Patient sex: M
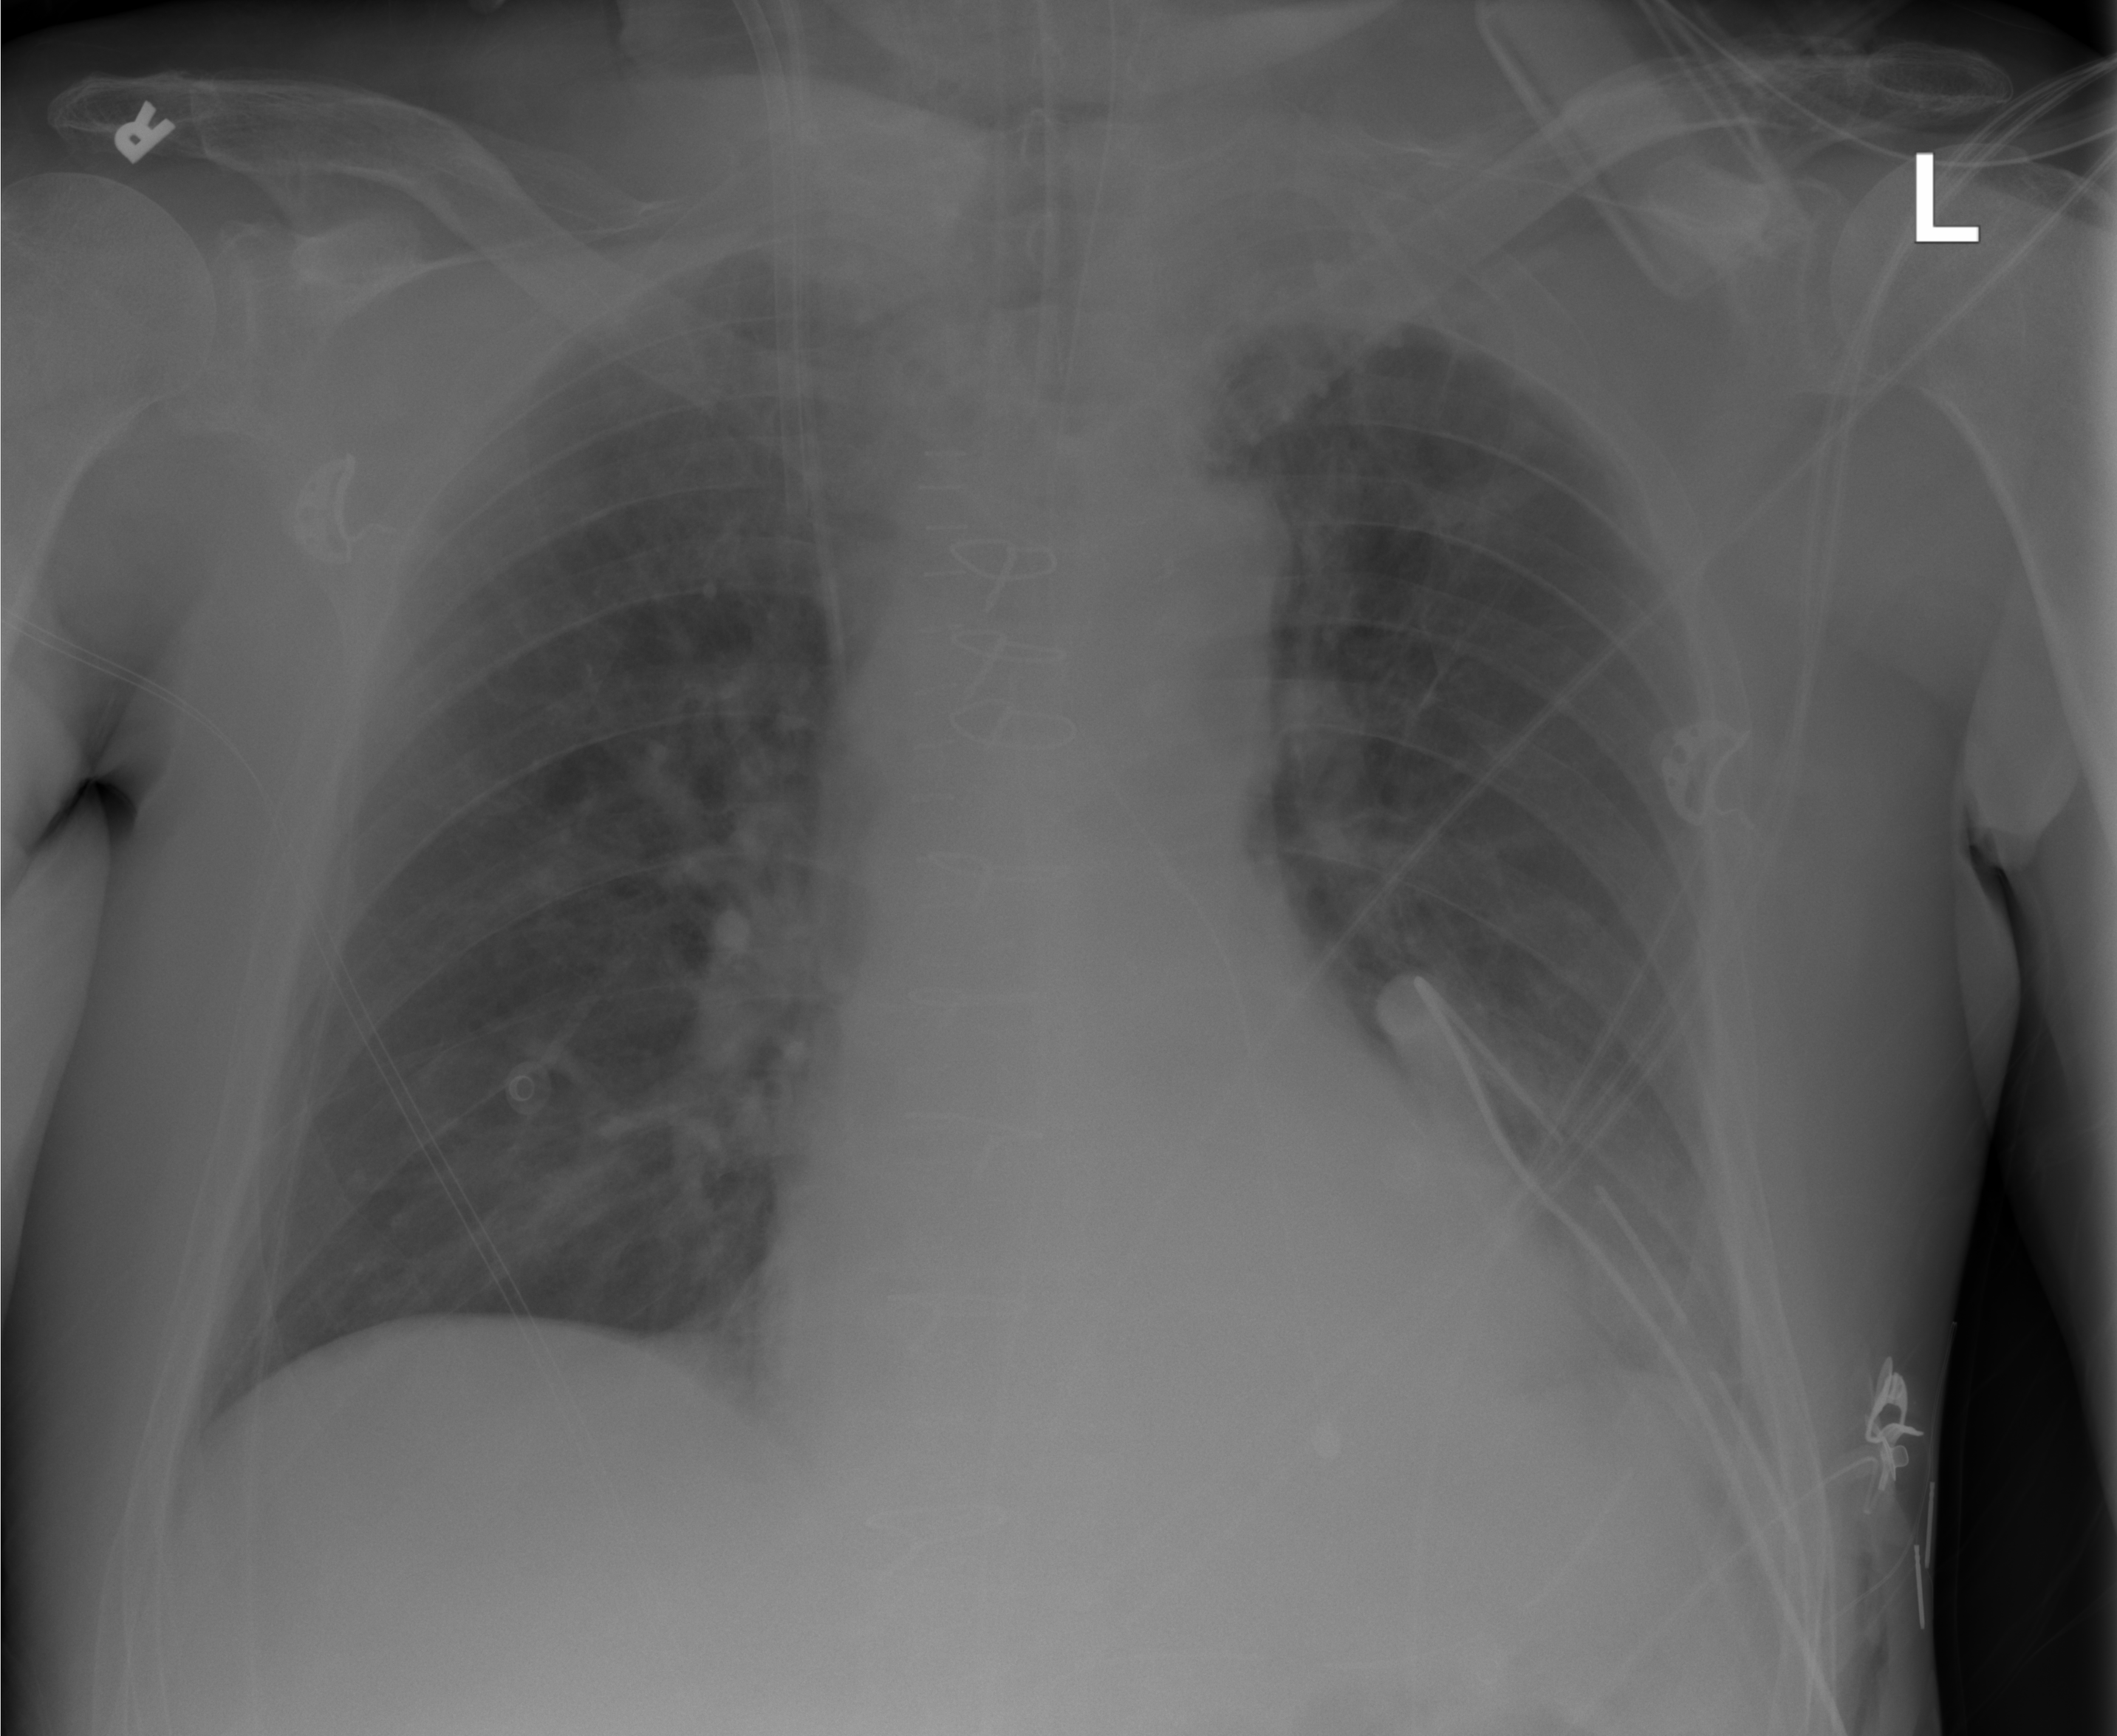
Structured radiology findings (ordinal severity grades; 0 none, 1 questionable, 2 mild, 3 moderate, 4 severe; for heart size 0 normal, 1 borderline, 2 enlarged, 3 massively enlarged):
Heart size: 0
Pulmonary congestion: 0
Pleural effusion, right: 0
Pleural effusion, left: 0
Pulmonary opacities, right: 0
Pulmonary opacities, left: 0
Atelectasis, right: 0
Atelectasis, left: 2